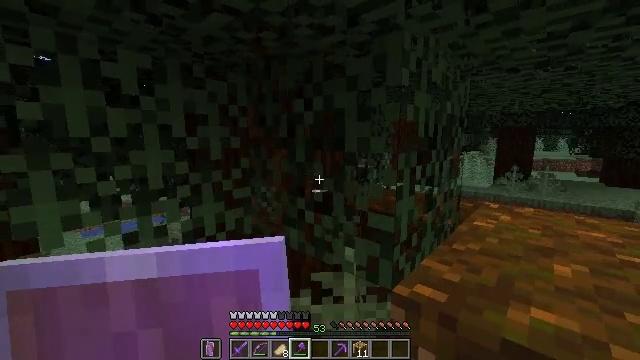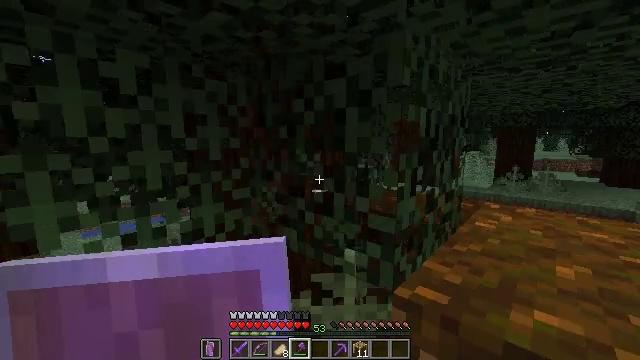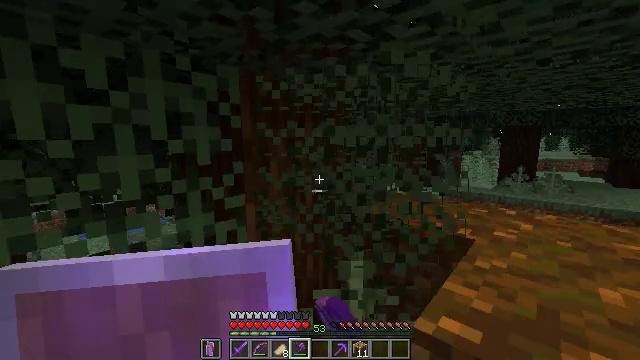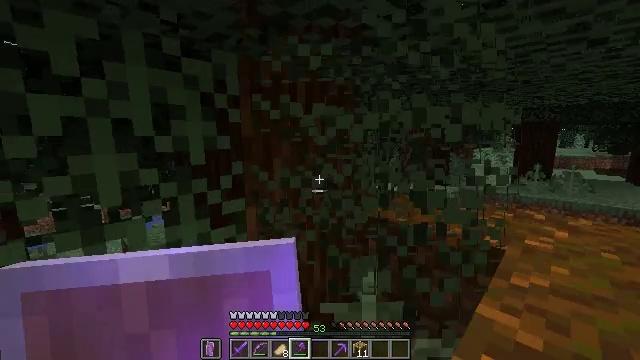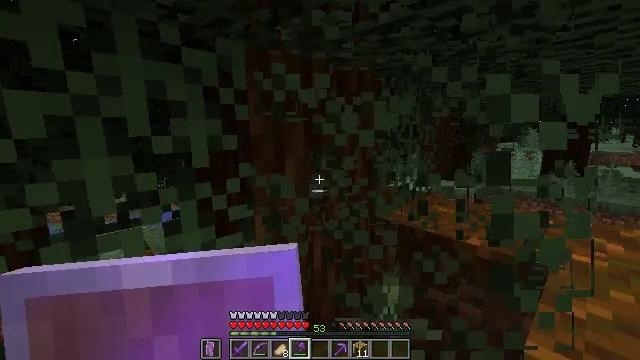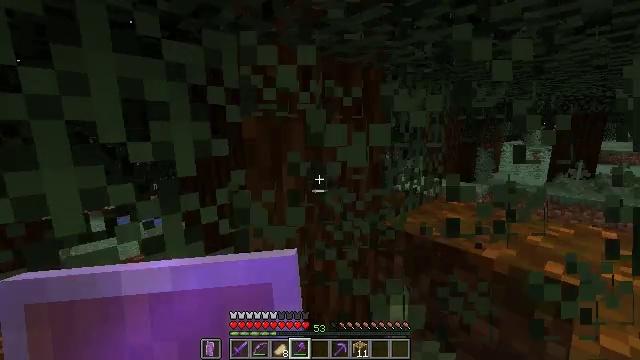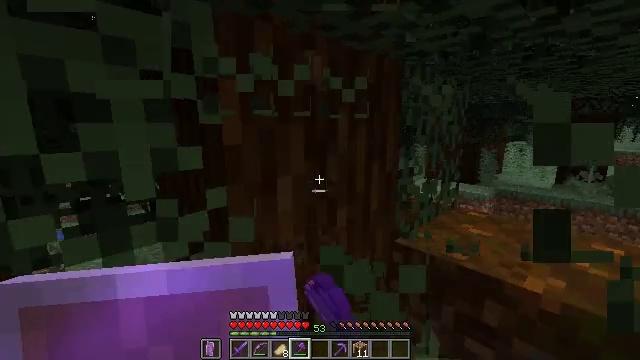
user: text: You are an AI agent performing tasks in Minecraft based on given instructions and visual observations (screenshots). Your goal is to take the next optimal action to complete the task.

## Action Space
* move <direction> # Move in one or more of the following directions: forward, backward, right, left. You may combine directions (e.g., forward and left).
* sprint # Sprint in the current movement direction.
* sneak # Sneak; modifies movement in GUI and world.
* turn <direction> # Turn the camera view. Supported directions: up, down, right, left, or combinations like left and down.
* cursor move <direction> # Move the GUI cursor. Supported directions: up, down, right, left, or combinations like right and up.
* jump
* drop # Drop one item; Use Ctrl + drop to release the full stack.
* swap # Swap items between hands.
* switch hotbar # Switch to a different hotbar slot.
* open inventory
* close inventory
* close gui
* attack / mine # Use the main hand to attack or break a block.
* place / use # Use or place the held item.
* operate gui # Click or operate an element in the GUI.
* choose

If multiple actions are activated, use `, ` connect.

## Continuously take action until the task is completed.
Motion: motion action
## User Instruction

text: Gather spruce leaves to collect foliage.
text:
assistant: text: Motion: move forward, attack / mine
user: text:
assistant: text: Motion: move forward, attack / mine
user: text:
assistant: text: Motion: move forward, turn left, attack / mine
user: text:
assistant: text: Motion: move forward, turn left and down, attack / mine
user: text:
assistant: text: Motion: move forward, attack / mine
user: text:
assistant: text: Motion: attack / mine
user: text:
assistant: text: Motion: attack / mine